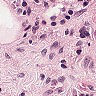
Metastatic tissue present: no